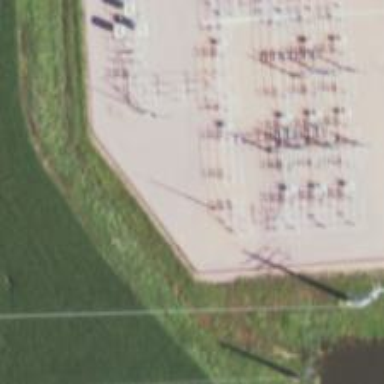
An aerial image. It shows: Mast used for lightning protection.